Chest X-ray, PA view. Patient: 51 years old, sex F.
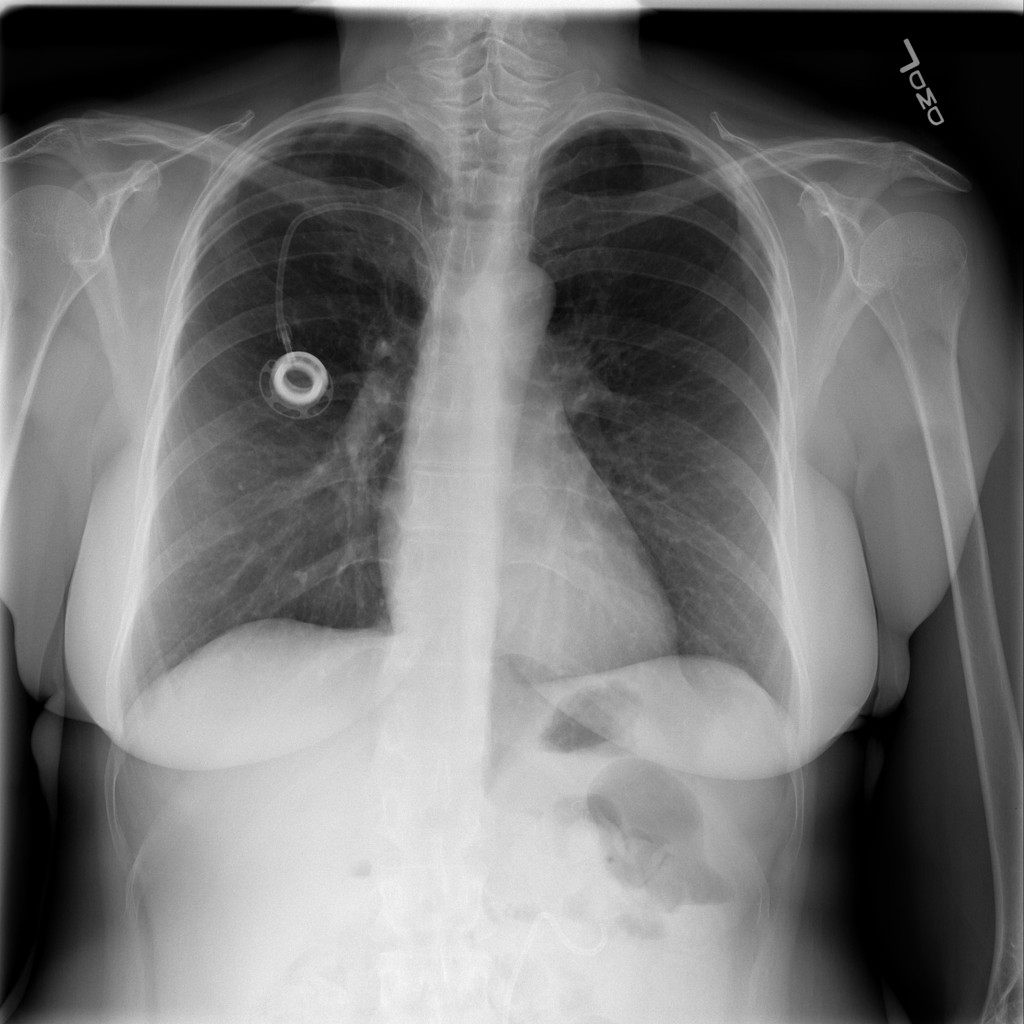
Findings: No Finding